Question: Here is my SessionsController
'''
class SessionsController < ApplicationController
def new
end
def create
user = User.find_by_email(params[:session][:email].downcase)
if user && user.authenticate(params[:session][:password])
# Sign the user in and redirect to the user's show page.
sign_in user
redirect_to user
else
flash.now[:error] = 'Invalid email/password combination' # Not quite right!
render 'new'
end
end
def destroy
end
'''
end
Here is the routes.rb
'''
resources :sessions, only: [:new,:create,:destroy]
'''
also the respective routes for new and destroy views.
Here is the new.html.erb
'''
<% provide(:title , "Sign in")%>
<div id="signin_page" class="hero-unit container-fluid">
<h1>Sign In</h1>
<div class="row span6">
<%= simple_form_for :sessions, url: '/sessions', html: {:class=> 'form-horizontal'} do |f| %>
<%= f.input :email, label: "Email", placeholder: "Enter email",required: true%>
<%= f.input :password, label: "Password", placeholder: "Enter Password", required: true%>
<p id="signin_button"><%= f.button :submit, "Sign in", class: "btn btn-large btn-primary span2" %>
New user? <%=link_to "Sign up now!", '/signup'%></p>
<% end %>
</div>
'''
The error is like.

what I'm trying to implement is that,
Where am I going wrong.
I'm newbie to ROR
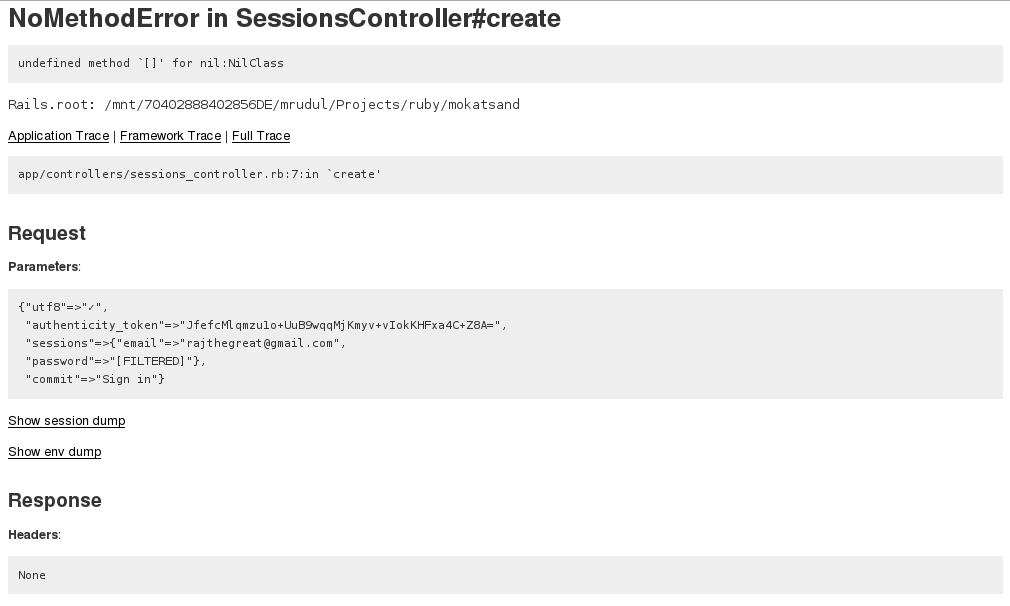
Answer: You have to use 'sessions' instead of 'session' i.e. Use
'''
params[:sessions][:email]
'''
instead of
'''
params[:session][:email]
'''
As your form says 'sessions' i.e. 'simple_form_for :sessions'.
But in controller you are accessing 'params[:sessions]' which is 'nil' and then calling '[:email]' on it hence it is giving error
'''
undefined method '[]' for nil:NilClass
'''
hence change
'''
user = User.find_by_email(params[:session][:email].downcase)
if user && user.authenticate(params[:session][:password])
'''
To
'''
user = User.find_by_email(params[:sessions][:email].downcase)
if user && user.authenticate(params[:sessions][:password])
'''
and then it should work